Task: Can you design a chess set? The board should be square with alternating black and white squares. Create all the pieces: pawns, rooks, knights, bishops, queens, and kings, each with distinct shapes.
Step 1895:
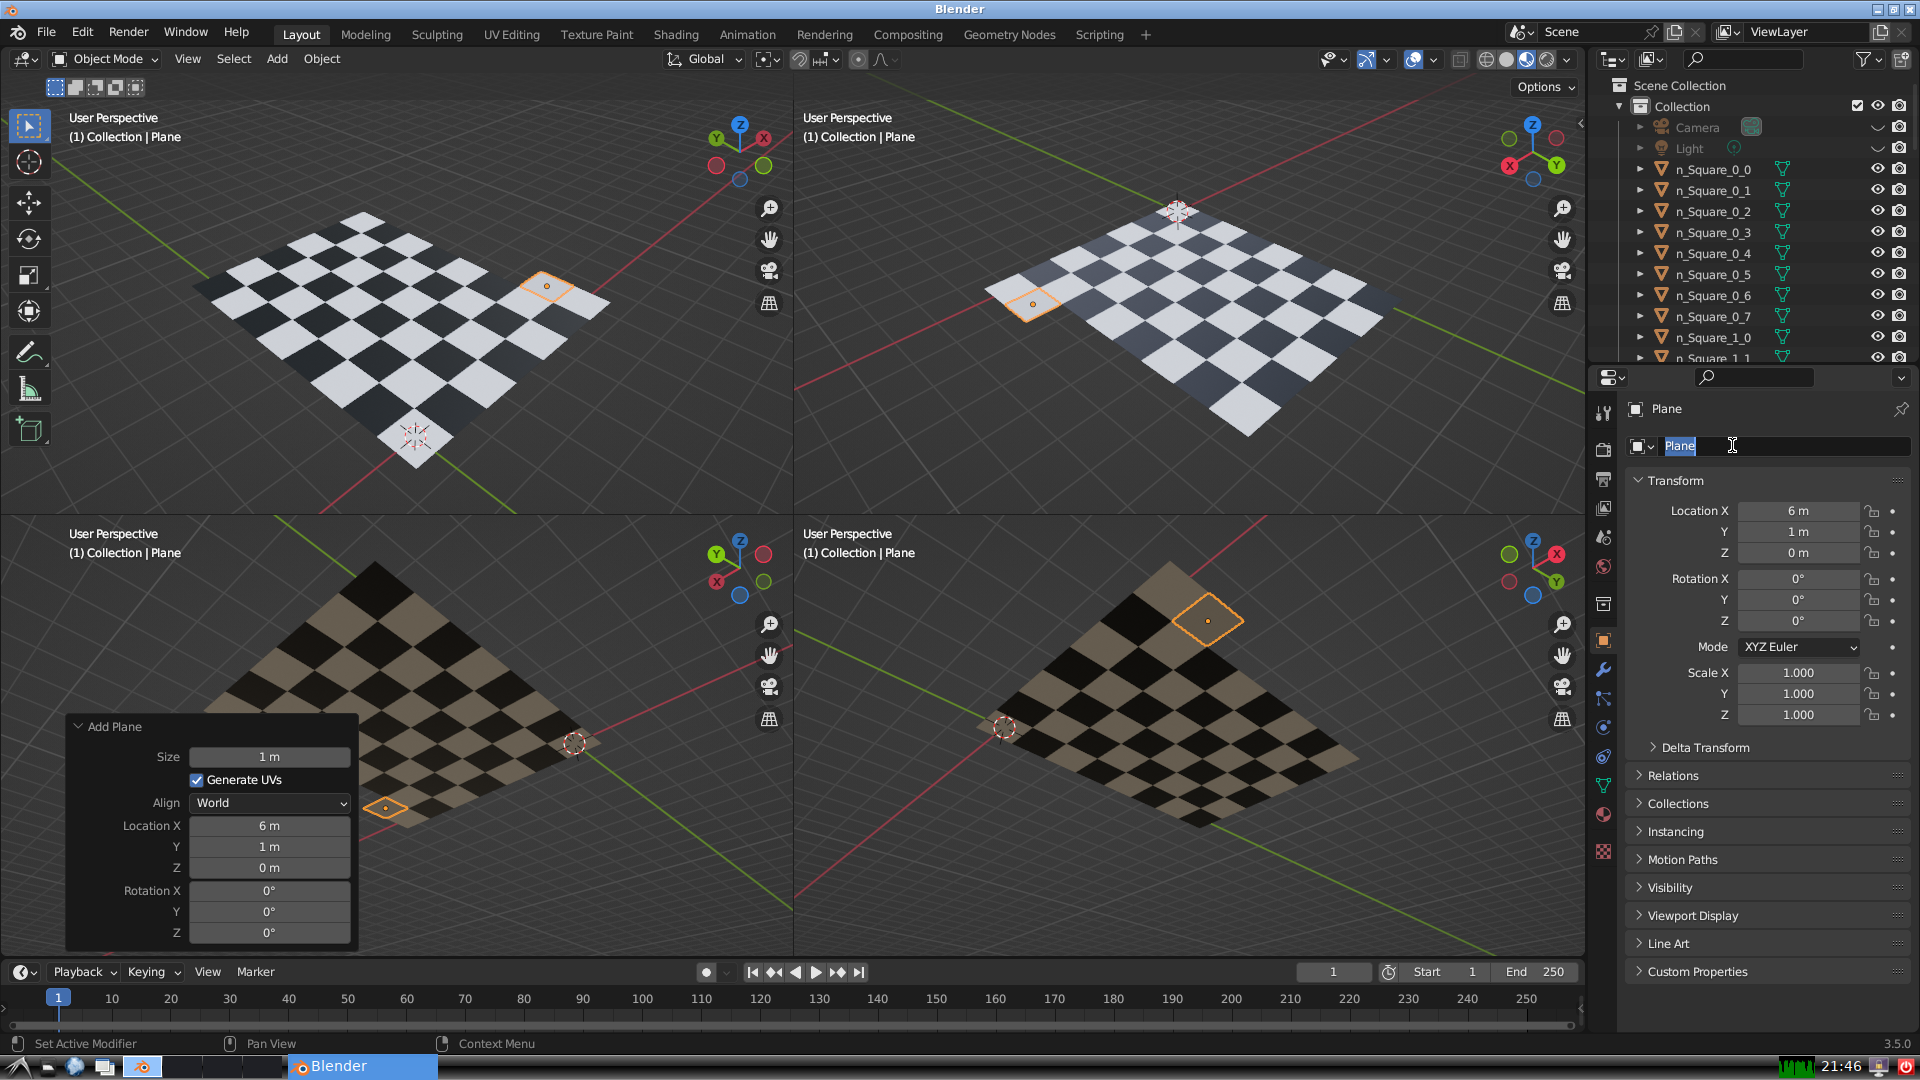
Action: input_text: n_Square_6_1